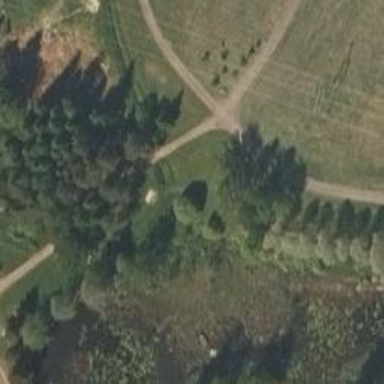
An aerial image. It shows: Disc golf basket.